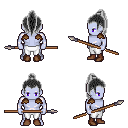
a pixel art fantasy rpg character, male body template, dark elf, purple skin, leather shoulder armor, white pants, gray long topknot hairstyle, brown shoes, spear, four views (front, back, left, right), 2x2 character sprite sheet, small pixel art, hard edges, no anti-aliasing